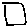
Label: square